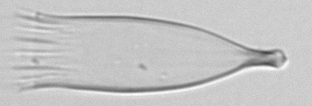
Label: Favella